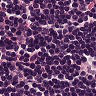
Metastatic tissue present: no